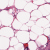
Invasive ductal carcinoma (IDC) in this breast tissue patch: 1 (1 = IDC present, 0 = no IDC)